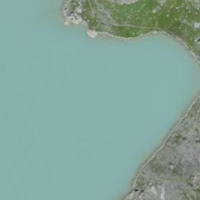
EUNIS habitat code: 14
Species observed at this site:
Jacobaea incana